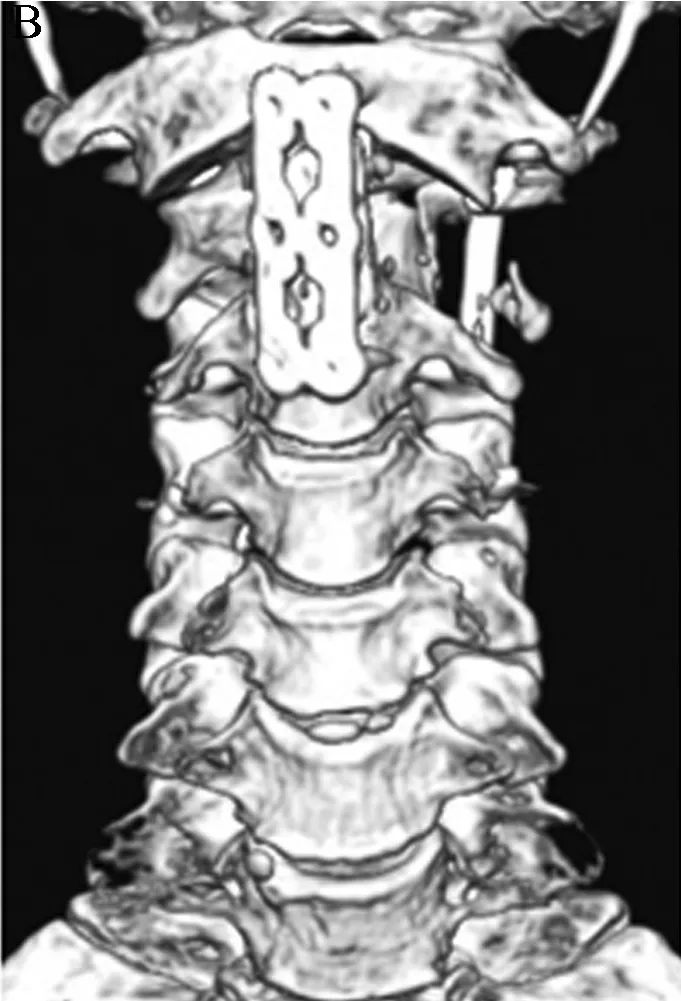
Postoperative images at the six month follow up showed no signs of implant dislocation. (B and C) CT 3D. CT, computed tomography; 3D, three dimensional.
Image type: radiology (ct)